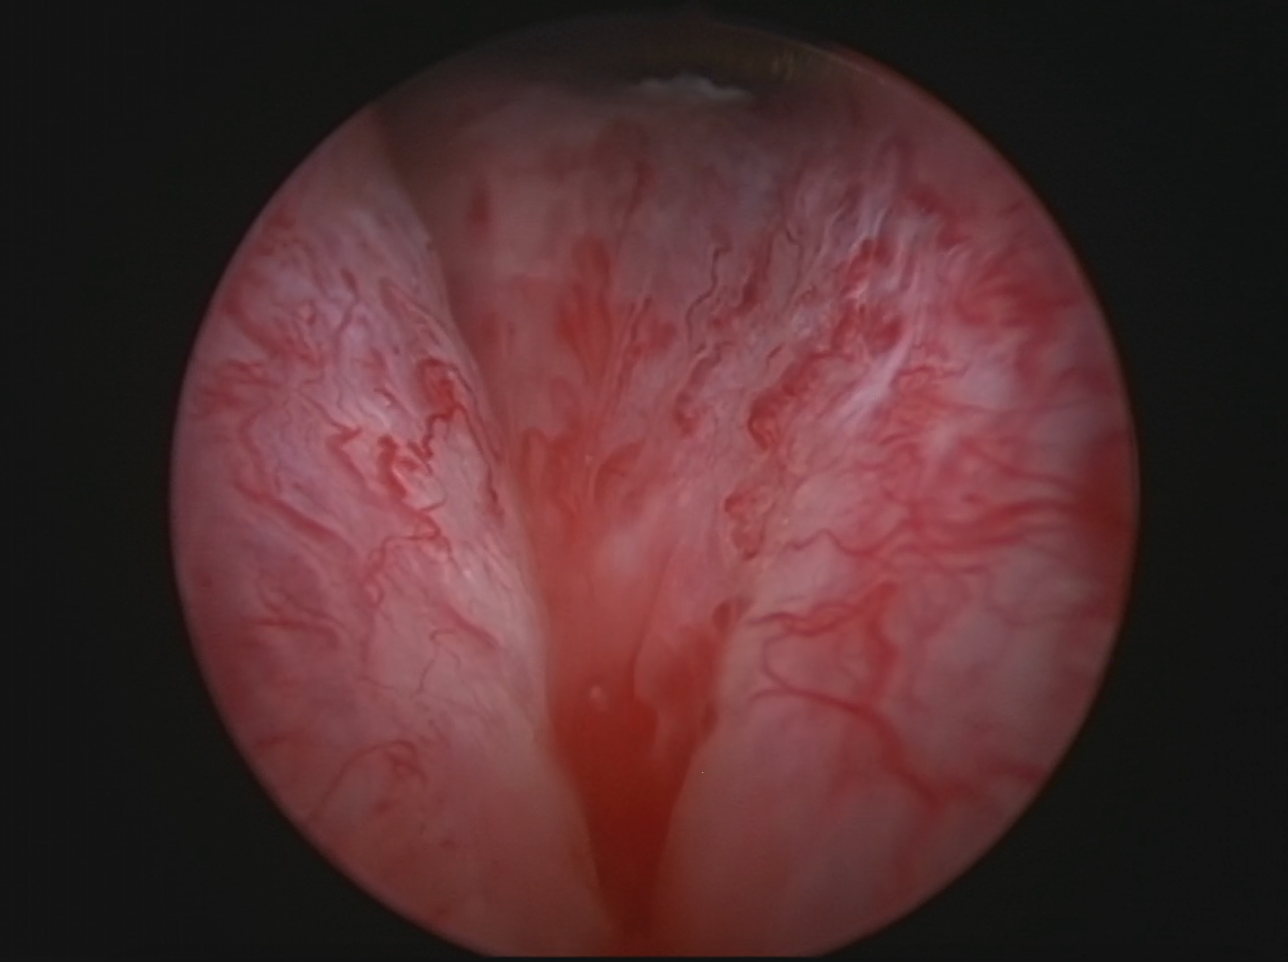
Modality: WLC
Class: Anatomical landmarks
Subclass: ProstaticUrethra
Lesion: L0
Bladder cancer association: No